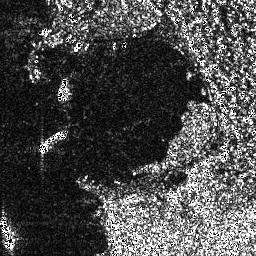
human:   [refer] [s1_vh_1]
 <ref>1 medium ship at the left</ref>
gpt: <box>[[14, 48, 26, 59, 0]]</box>

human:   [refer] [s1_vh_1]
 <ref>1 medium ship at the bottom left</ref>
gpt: <box>[[0, 82, 6, 97, 0]]</box>